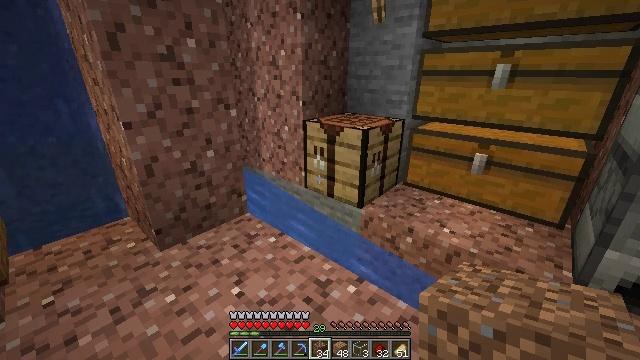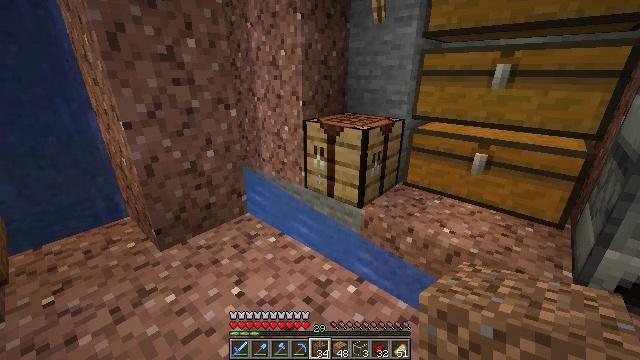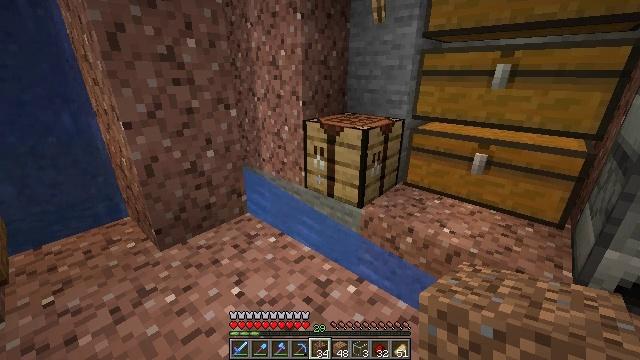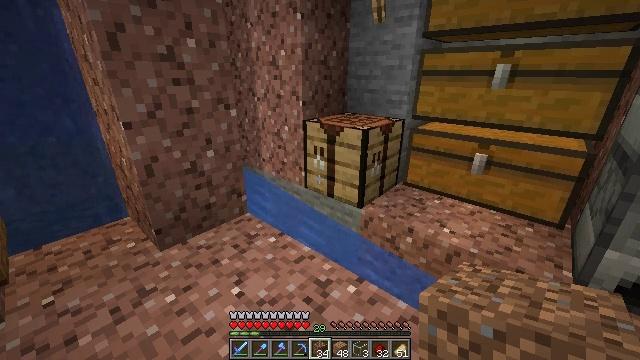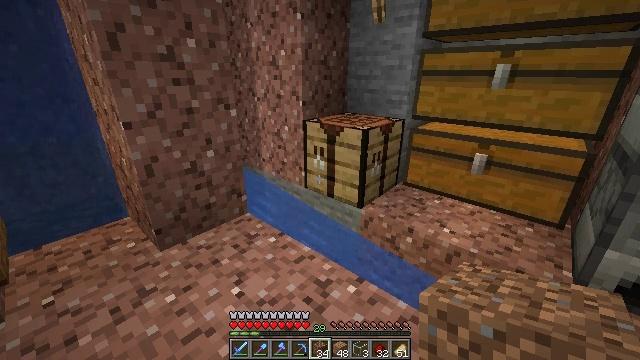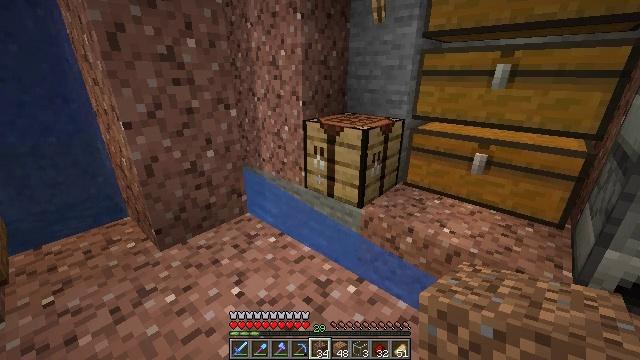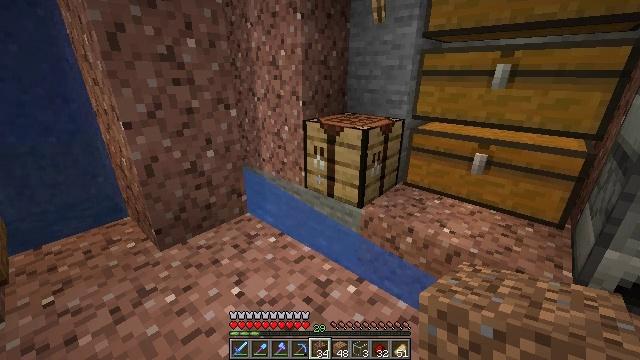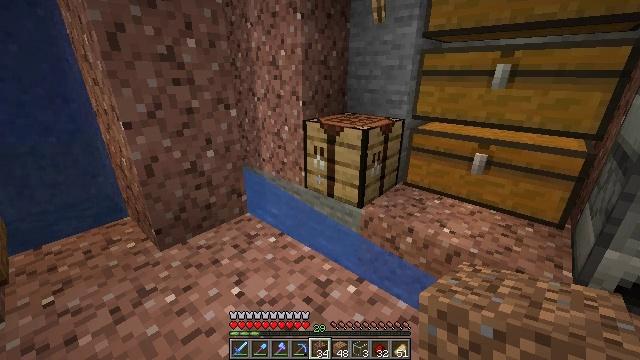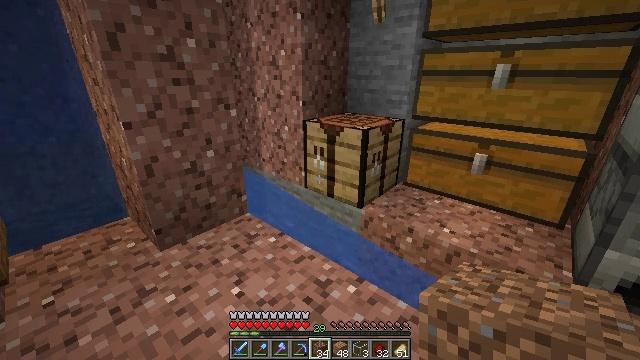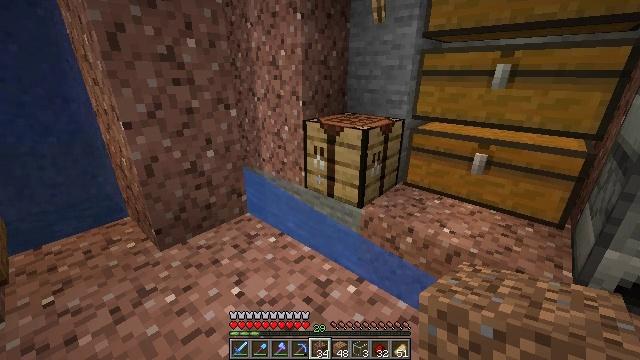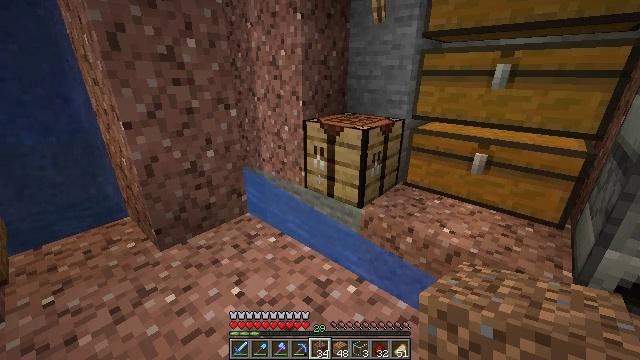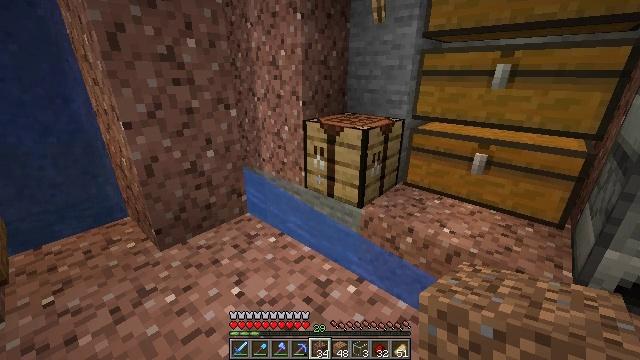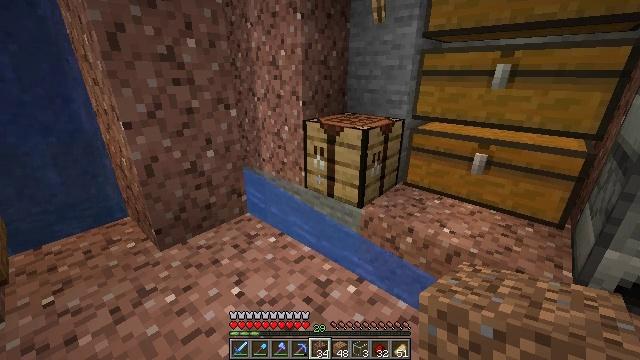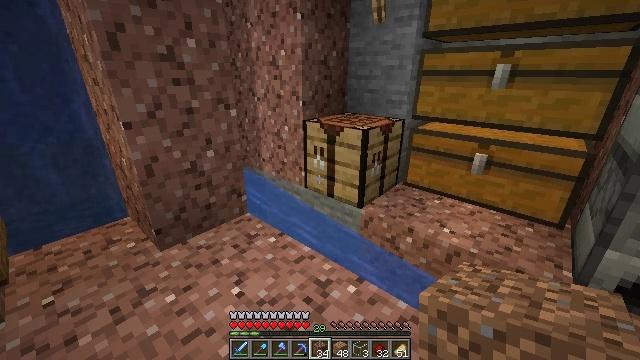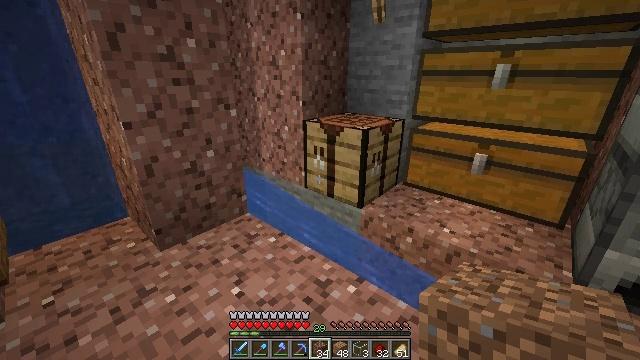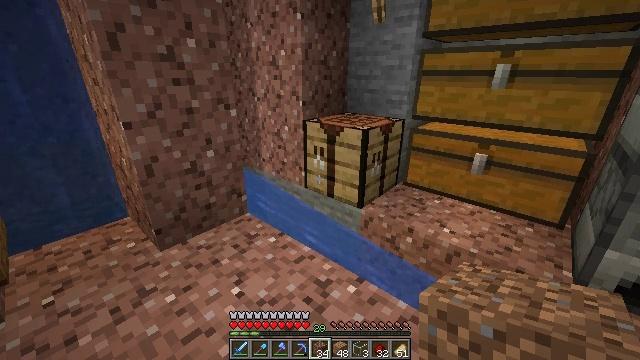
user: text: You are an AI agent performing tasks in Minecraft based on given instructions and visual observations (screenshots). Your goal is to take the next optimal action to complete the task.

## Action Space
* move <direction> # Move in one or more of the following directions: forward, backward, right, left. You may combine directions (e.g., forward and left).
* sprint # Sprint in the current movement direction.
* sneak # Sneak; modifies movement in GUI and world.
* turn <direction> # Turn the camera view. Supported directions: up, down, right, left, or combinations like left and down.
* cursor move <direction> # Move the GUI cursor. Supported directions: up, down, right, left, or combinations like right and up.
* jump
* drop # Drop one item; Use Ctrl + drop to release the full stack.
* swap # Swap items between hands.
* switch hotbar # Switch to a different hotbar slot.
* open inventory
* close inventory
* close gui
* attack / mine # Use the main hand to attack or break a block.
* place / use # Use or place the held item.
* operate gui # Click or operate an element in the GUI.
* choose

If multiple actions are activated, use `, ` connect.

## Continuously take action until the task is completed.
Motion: motion action
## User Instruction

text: Craft a helmet using gold ingots.
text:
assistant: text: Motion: no_op
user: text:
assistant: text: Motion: no_op
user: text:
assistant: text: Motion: no_op
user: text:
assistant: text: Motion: no_op
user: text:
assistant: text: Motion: no_op
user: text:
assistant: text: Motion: no_op
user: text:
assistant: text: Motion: no_op
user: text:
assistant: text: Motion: no_op
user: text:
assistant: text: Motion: no_op
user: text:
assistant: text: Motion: no_op
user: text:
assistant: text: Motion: no_op
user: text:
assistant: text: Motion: no_op
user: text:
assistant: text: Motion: no_op
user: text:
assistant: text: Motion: no_op
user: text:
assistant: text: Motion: no_op
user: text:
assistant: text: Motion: no_op
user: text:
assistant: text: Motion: no_op
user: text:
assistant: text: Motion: no_op
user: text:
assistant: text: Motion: no_op
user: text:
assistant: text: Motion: no_op
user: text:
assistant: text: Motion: no_op
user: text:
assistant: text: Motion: no_op
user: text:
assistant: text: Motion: no_op
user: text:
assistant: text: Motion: no_op
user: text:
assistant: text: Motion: no_op
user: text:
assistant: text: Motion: no_op
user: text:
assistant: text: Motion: no_op
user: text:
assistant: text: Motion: no_op
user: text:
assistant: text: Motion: no_op
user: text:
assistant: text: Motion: no_op